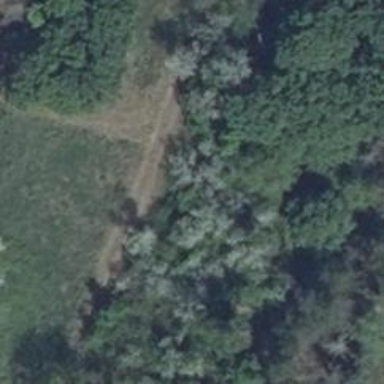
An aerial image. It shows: Grassy track with grade5 tracktype.